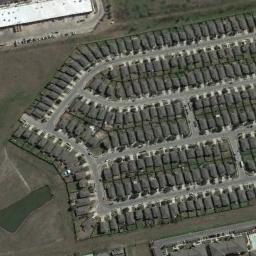
Label: residential